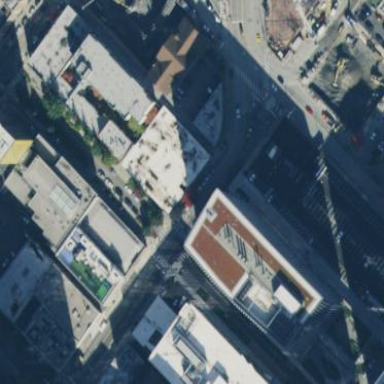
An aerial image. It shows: Part of building is shown in the image.